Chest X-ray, PA view. Patient: 49 years old, sex M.
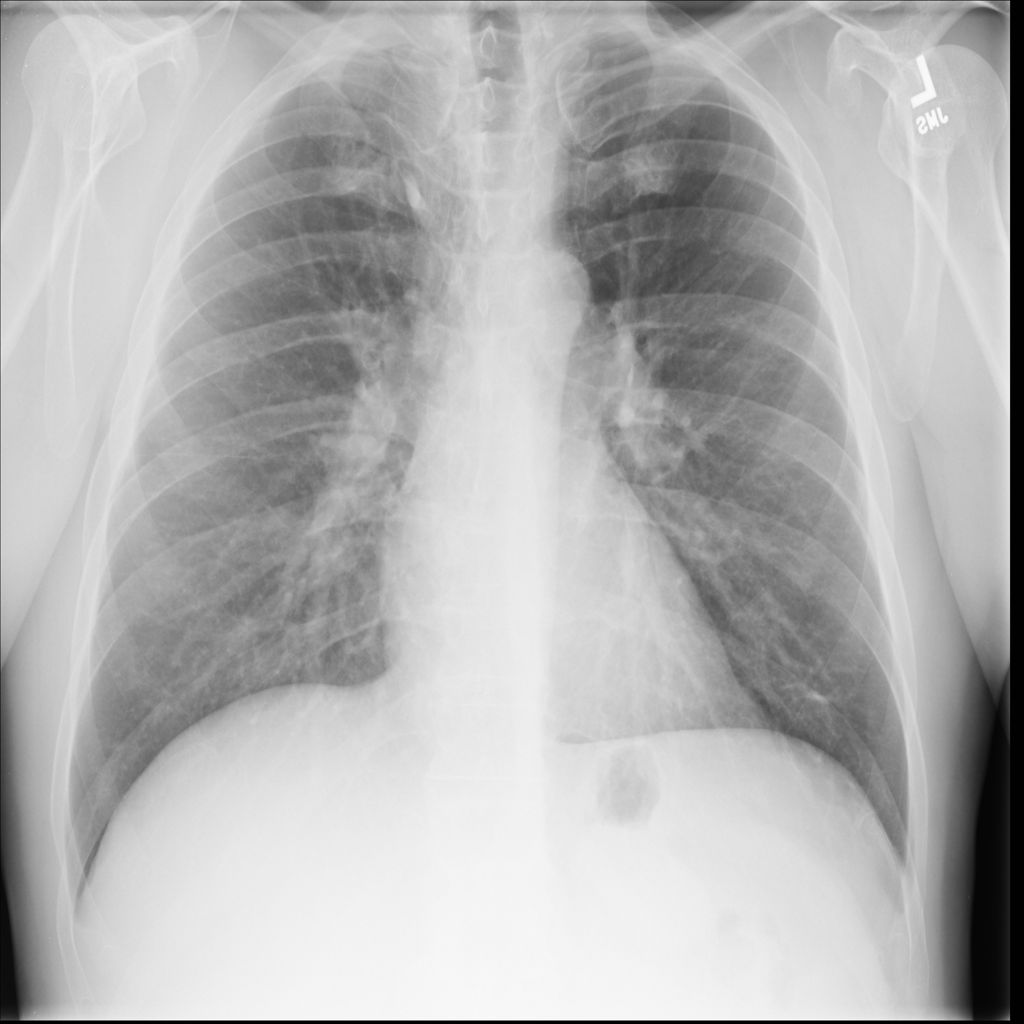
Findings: No Finding